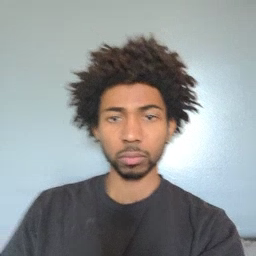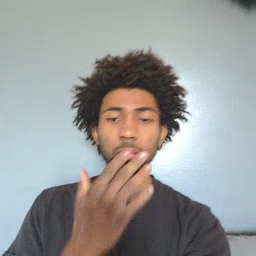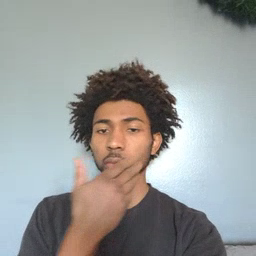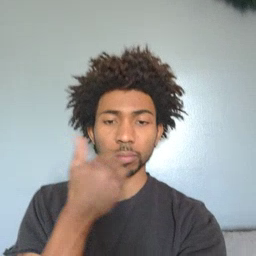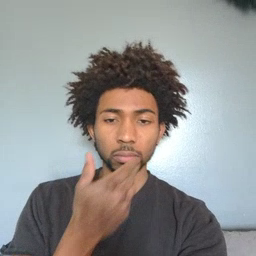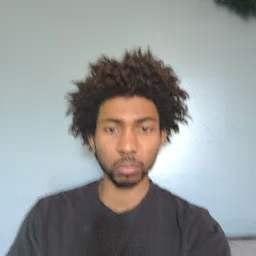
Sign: napkin